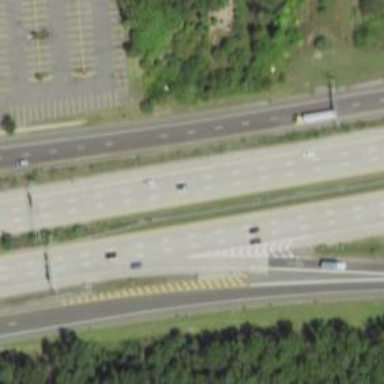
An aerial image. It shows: Asphalt trunk highway classified as expressway.